Question: I am making a 'user' entity here, there are some things that are not clear to me. So I have an attribute 'phoneNo' that user may have one or more phone numbers , so if I need something like that do I make a new entity 'phoneNumber' and have a 'phoneNo' as PK ? Also similar thing with customers where customer can either be regular or premium , do I have to make a new entity CustomerType ? I didnt want to make a new entity for isAdmin because it can be either off or on ? would this be ok...
this is what I am talking about

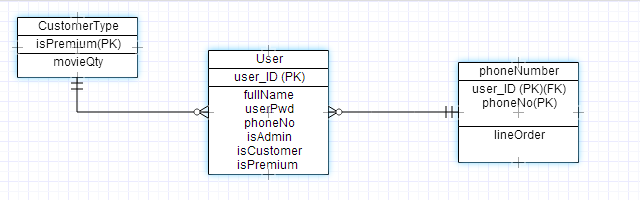
Answer: If a given attribute may have multiple values, use a separate table. Your 'isAdmin' attribute probably can have only one scalar value, which may be true or false.
I would expect the reference in that diagram to go the other way. That is, 'User' may have multiple 'phoneNumber's, so you should make 'phoneNumber' reference 'User'. And then you would not need a column 'phoneNo' in the 'User' table.
The diagram you have shows the opposite relationship, in which a 'phoneNumber' could have multiple 'User's.
The direction of the reference for 'CustomerType' is consistent with what I would expect it to be. That is, there may be multiple 'User's with a given 'CustomerType'.